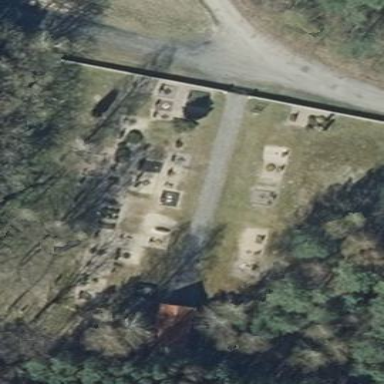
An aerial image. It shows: Cemetery.